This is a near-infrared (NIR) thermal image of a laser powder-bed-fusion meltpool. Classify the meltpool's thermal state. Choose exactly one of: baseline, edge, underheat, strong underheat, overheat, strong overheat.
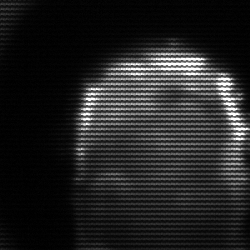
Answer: baseline